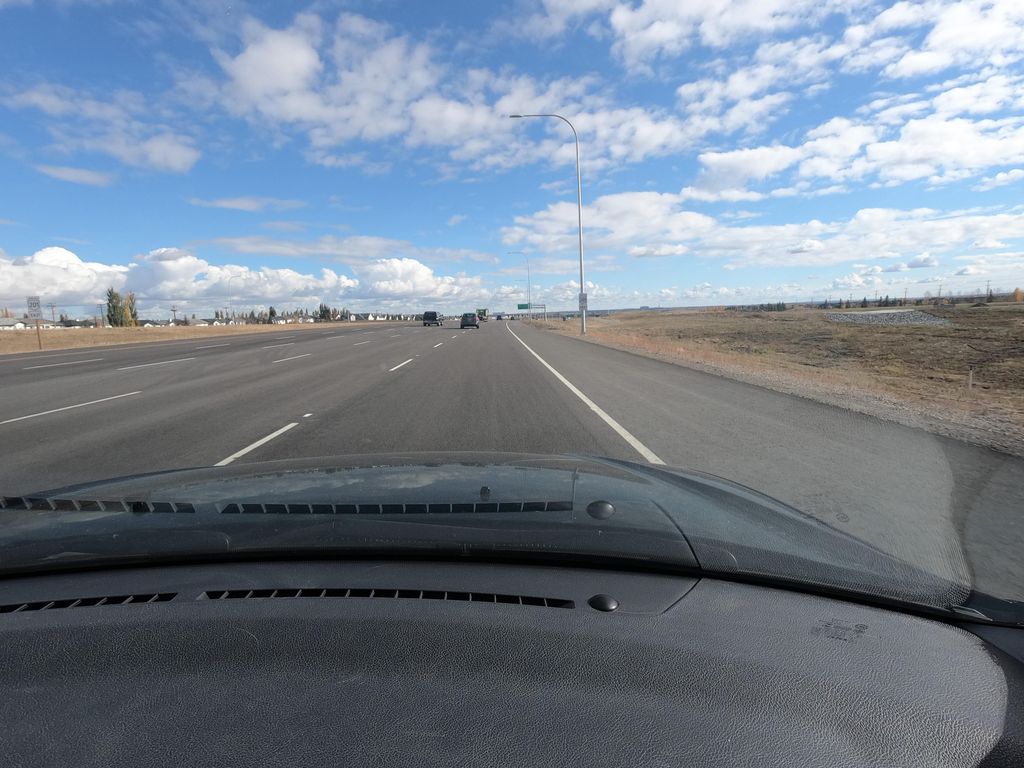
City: calgary